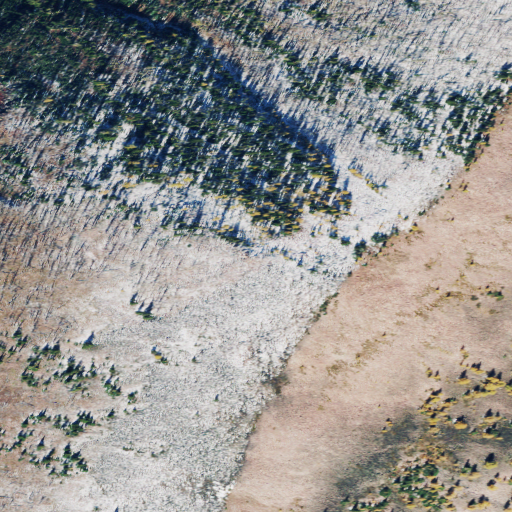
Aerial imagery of mountain in Montana named Moser Mountain containing evergreen forest, shrub, barren land, and grassland